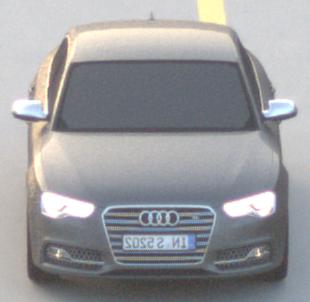
Make: Audi
Model: S5
Detailed model: F5
Model produced from: 2016
Model produced until: 2019
Doors: 2
Color: gray
Road condition: dry road
Daytime: sunrise or sunset
Contrast: low contrast